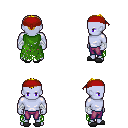
a pixel art fantasy rpg character, male body template, dark elf, purple skin, green tattered cape, magenta pants, blonde short mohawk hairstyle, red bandana, white cloth bandages, gray slippers, four views (front, back, left, right), 2x2 character sprite sheet, small pixel art, hard edges, no anti-aliasing